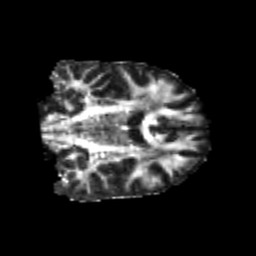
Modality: FA
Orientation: coronal
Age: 24
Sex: male
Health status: healthy
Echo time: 0.074 s